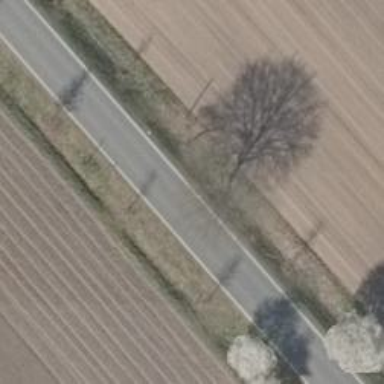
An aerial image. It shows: Deciduous broadleaved tree.